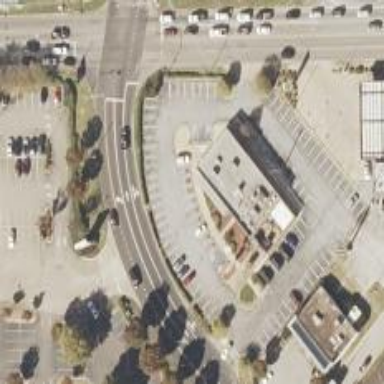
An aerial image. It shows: Parking space.